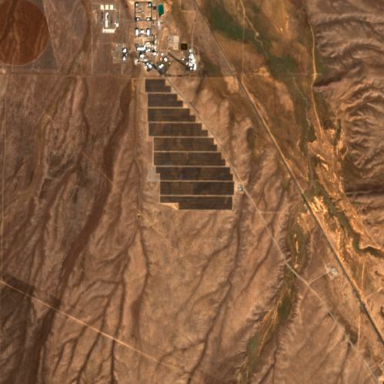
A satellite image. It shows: Solar power plant with photovoltaic technology surrounded by fence.